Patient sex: F
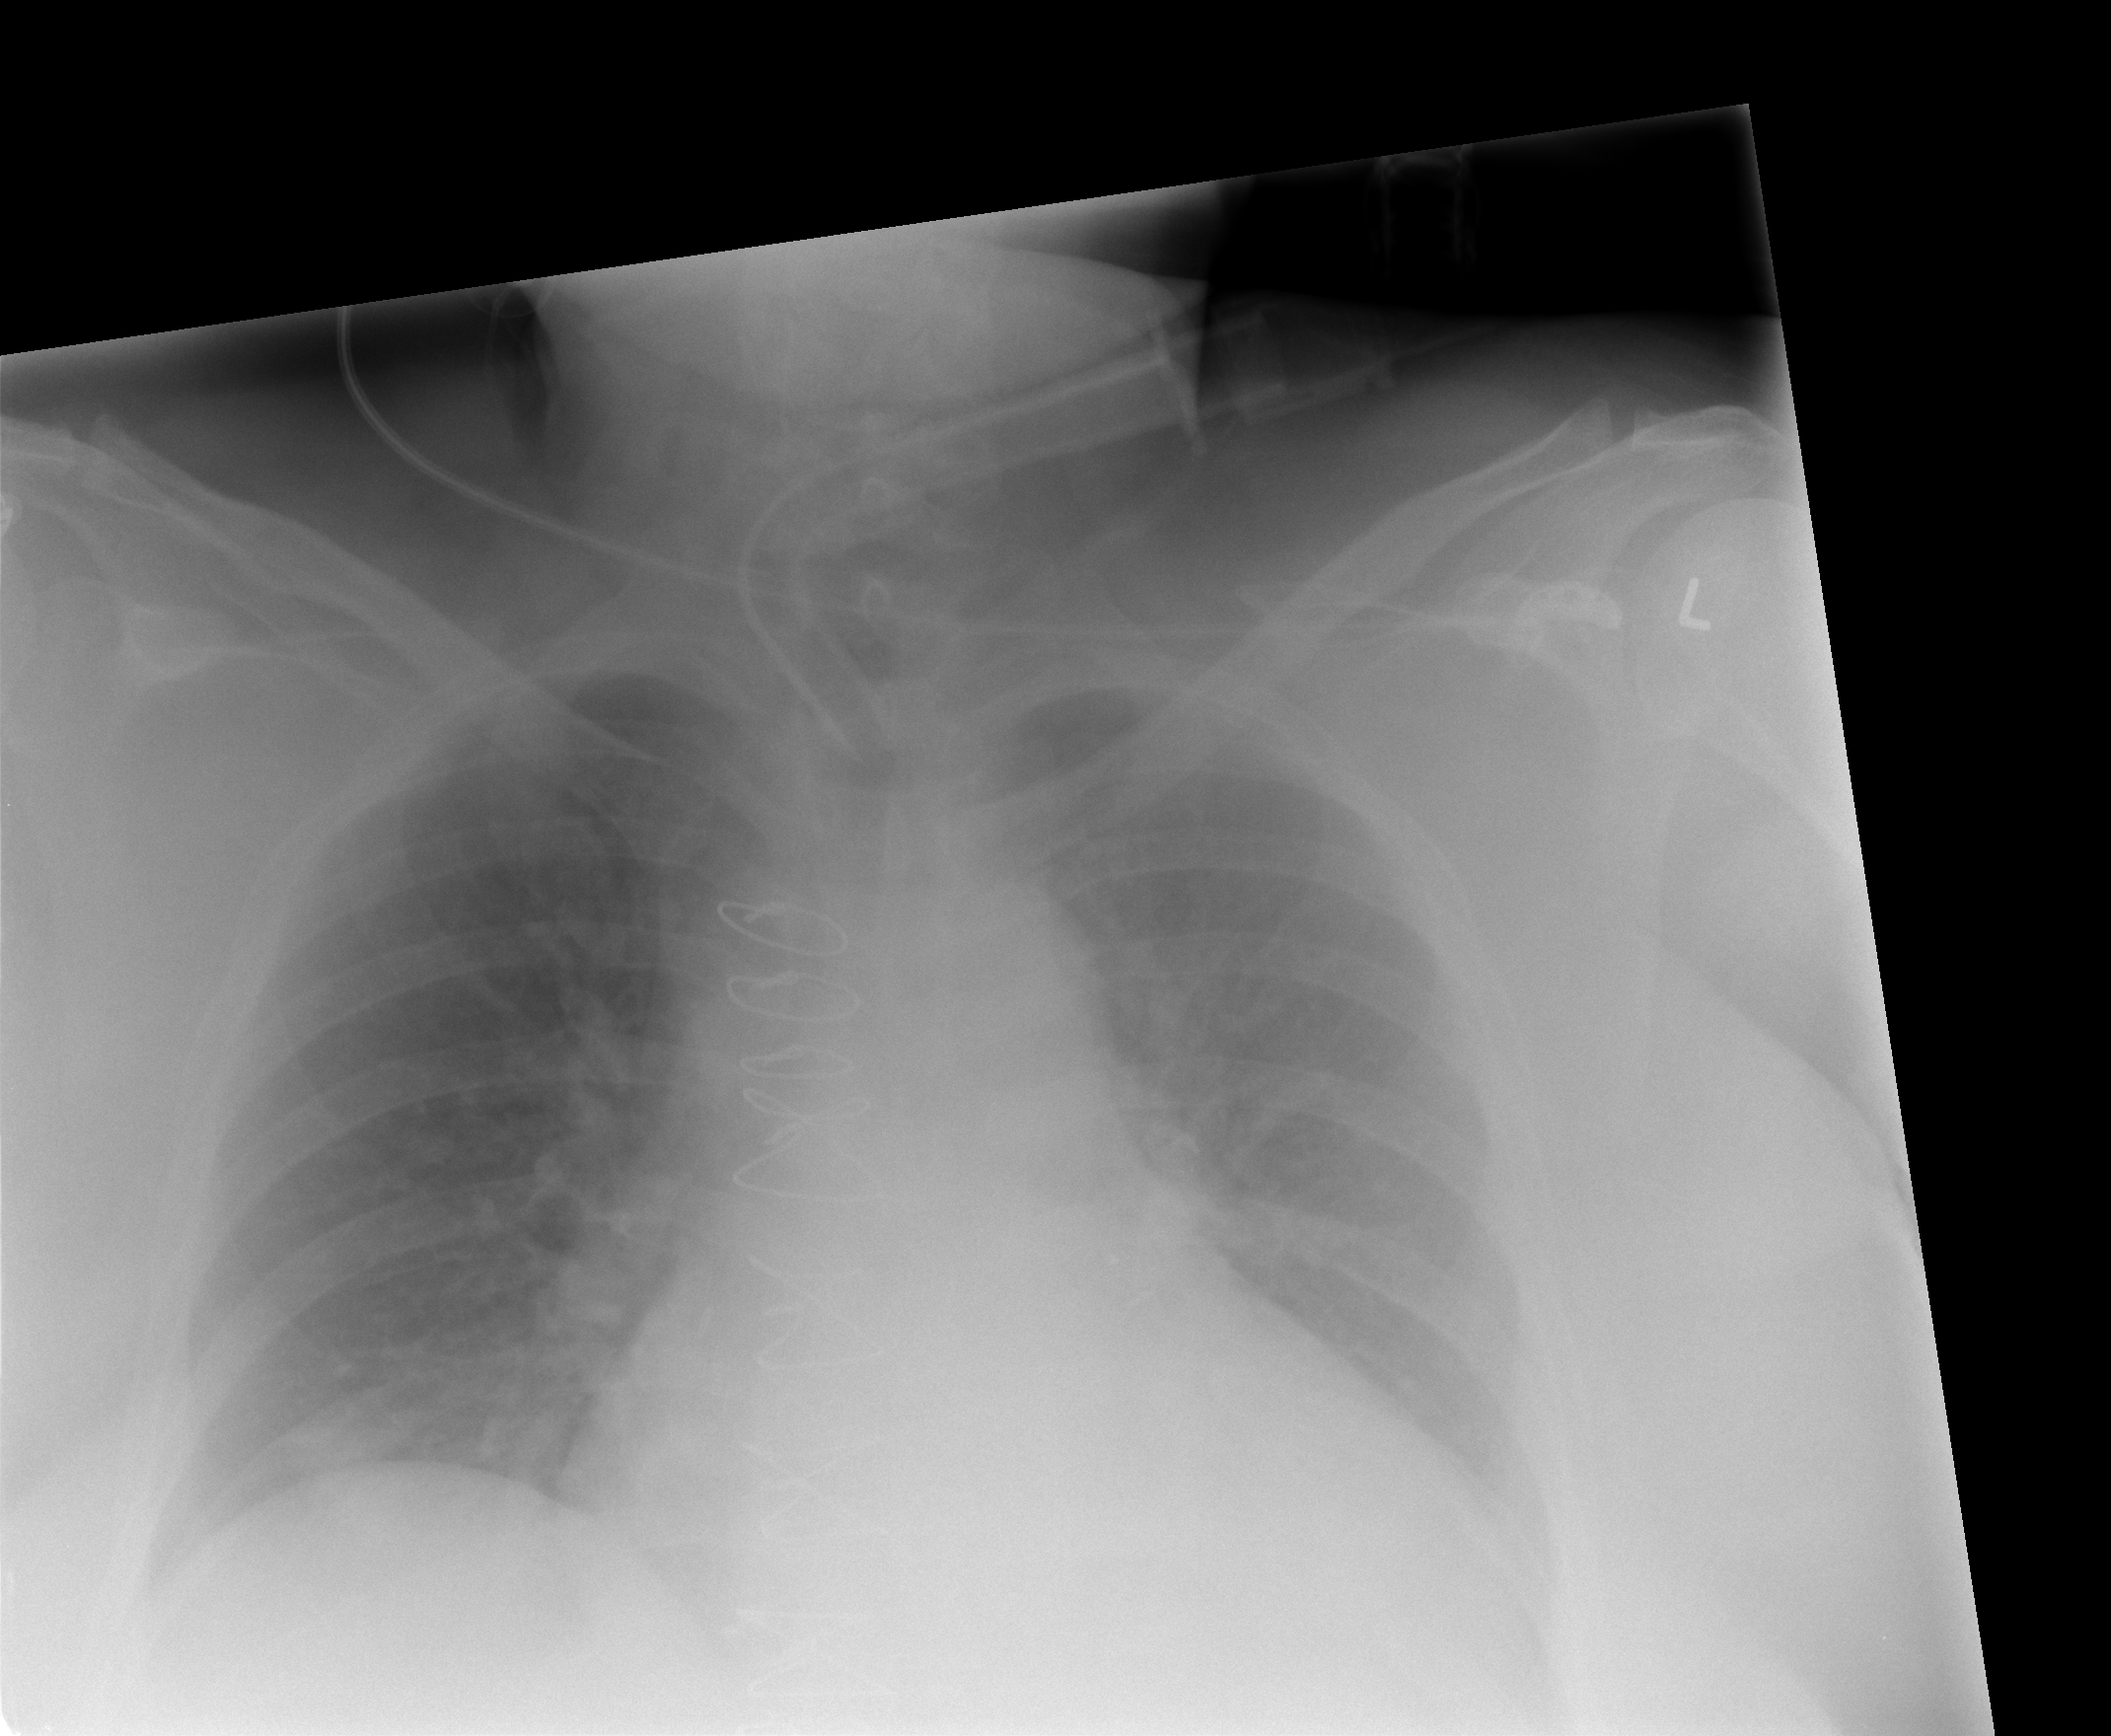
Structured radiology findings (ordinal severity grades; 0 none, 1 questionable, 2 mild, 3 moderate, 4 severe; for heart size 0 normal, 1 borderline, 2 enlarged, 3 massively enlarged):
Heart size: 2
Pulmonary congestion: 2
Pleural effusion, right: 0
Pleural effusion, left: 0
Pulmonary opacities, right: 0
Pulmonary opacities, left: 0
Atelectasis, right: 0
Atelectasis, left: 0